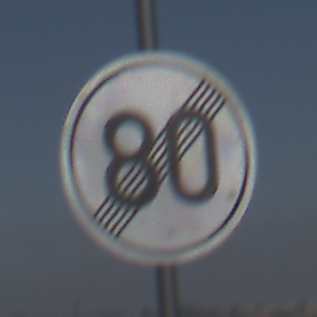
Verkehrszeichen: EndeGeschwindigkeit80
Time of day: Midday
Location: Outdoor (Nature)
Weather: PartlyCloudy
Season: NotSpecified
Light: Natural